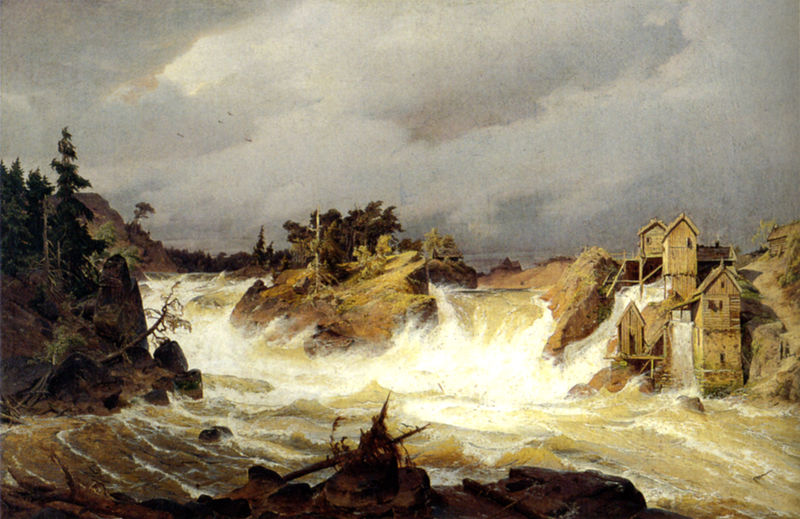
Titel: Die Trollhättan-Fälle (Schweden)
Künstler: Andreas Achenbach
Standort: Greifswald
Institution: Pommersches Landesmuseum
Schlagwörter: baum, felsen, gemälde, gewitter, himmel, meer, schatten, wasser, weiß, wolken, baumstämme, bäume, fluss, gelb, grün, landschaft, menschen, ocker, sand, see, ufer, äste, braun, grau, holz, licht, schwarz, gebäude, haus, weg, beige, stein, steine, öl, deich, horizont, häuser, mühle, mühlen, natur, vögel, gewässer, hütte, hochwasser, insel, gold, person, rosa, wald, wasserfall, anhöhe, bewegt, gischt, küste, wellen, abhang, reisig, fels, hang, lila, violett, hütten, böschung, reißend, schaum, strom, strömung, tannen, wehr, brandung, flut, fluten, gewalt, sturm, sturmflut, unwetter, wild, zerstörung, schwarm, tanne, wurzeln, holzhütte, fall, nadelbäume, zerstört, überflutung, überschwemmung, holzhaus, gewölk, bauten, tosen, gel, holzhäuser, holzhütten, flußbett, fallwehr, herabreißen, weisas, zerstören, wasser flut, dammbruch, deichbruch